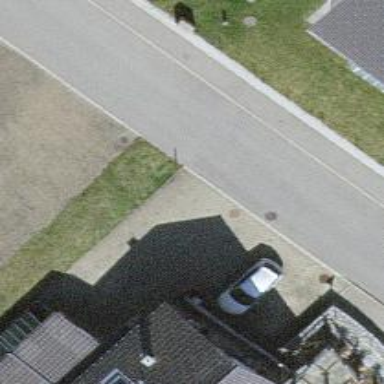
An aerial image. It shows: Living street.